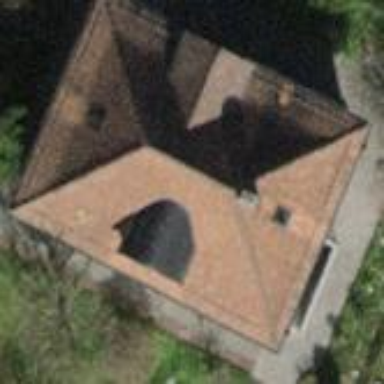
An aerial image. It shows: Detached building.